【题型】选择题　【知识点】函数　【难度】easy
若实数 \(x\)、\(y\)、\(z\) 满足 \(1 + 2^x = 3^y = 5^z\)，则 \(x\)、\(y\)、\(z\) 的大小关系不可能是（ ）

\begin{enumerate}
\item[A.] \(x > y > z\)
\item[B.] \(y > z > x\)
\item[C.] \(y > x > z\)
\item[D.] \(x > z > y\)
\end{enumerate}
【解答】

\textbf{【答案】} D

\vspace{0.5em}

\textbf{【分析】} 根据题意，求出 \(x\)、\(y\)、\(z\) 的函数关系，在同一坐标系内作出函数的图象，利用数形结合法即可判断。

\vspace{0.5em}

\textbf{【解答】} 解：令 \(1 + 2^x = 3^y = 5^z = t\)，得 \(x = \log_2(t-1)\)，\(y = \log_3 t\)，\(z = \log_5 t\)，\(t > 1\)；

在同一直角坐标系内作出函数 \(f(t) = \log_2(t-1)\)，\(g(t) = \log_3 t\)，\(h(t) = \log_5 t\)，\(t > 1\) 的图像，如图所示：

则 \(x\)，\(y\)，\(z\) 分别是函数 \(y' = f(t)\)，\(y' = g(t)\)，\(y' = h(t)\)，\(t > 1\) 的图像与直线 \(t = a\ (a > 1)\) 交点的纵坐标，

设 \(B\) 点的横坐标为 \(x_1\)，\(C\) 点的横坐标为 \(x_2\)，

由图像得，当 \(1 < a < x_1\) 时，\(y > z > x\)，当 \(x_1 < a < x_2\) 时，\(y > x > z\)，当 \(a > x_2\) 时，\(x > y > z\)，

所以选项 \(ABC\) 是可能的，选项 \(D\) 不可能．

故选：\(D\)．

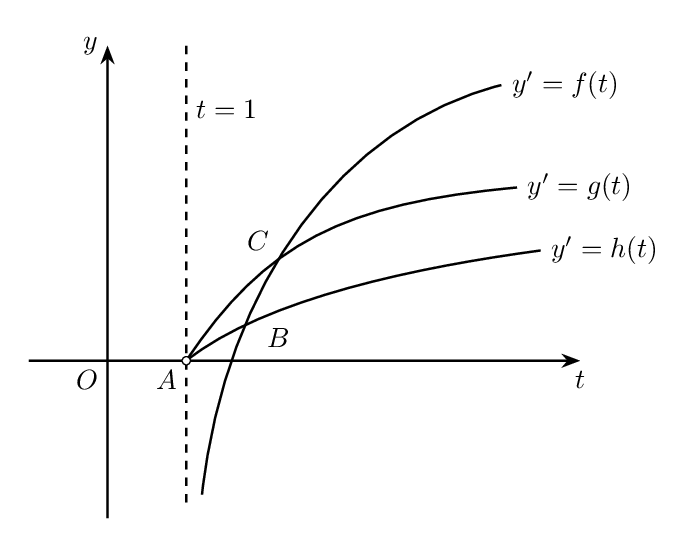